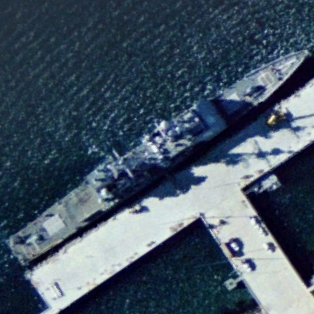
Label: cruiser